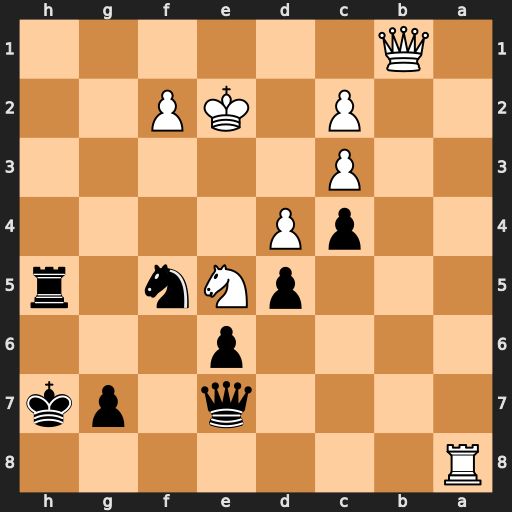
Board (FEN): R7/4q1pk/4p3/3pNn1r/2pP4/2P5/2P1KP2/1Q6
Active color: b
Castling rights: -
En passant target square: -
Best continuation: Ng3+ fxg3 Rh2+ Kd1 Rh1+